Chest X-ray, PA view. Patient: 34 years old, sex F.
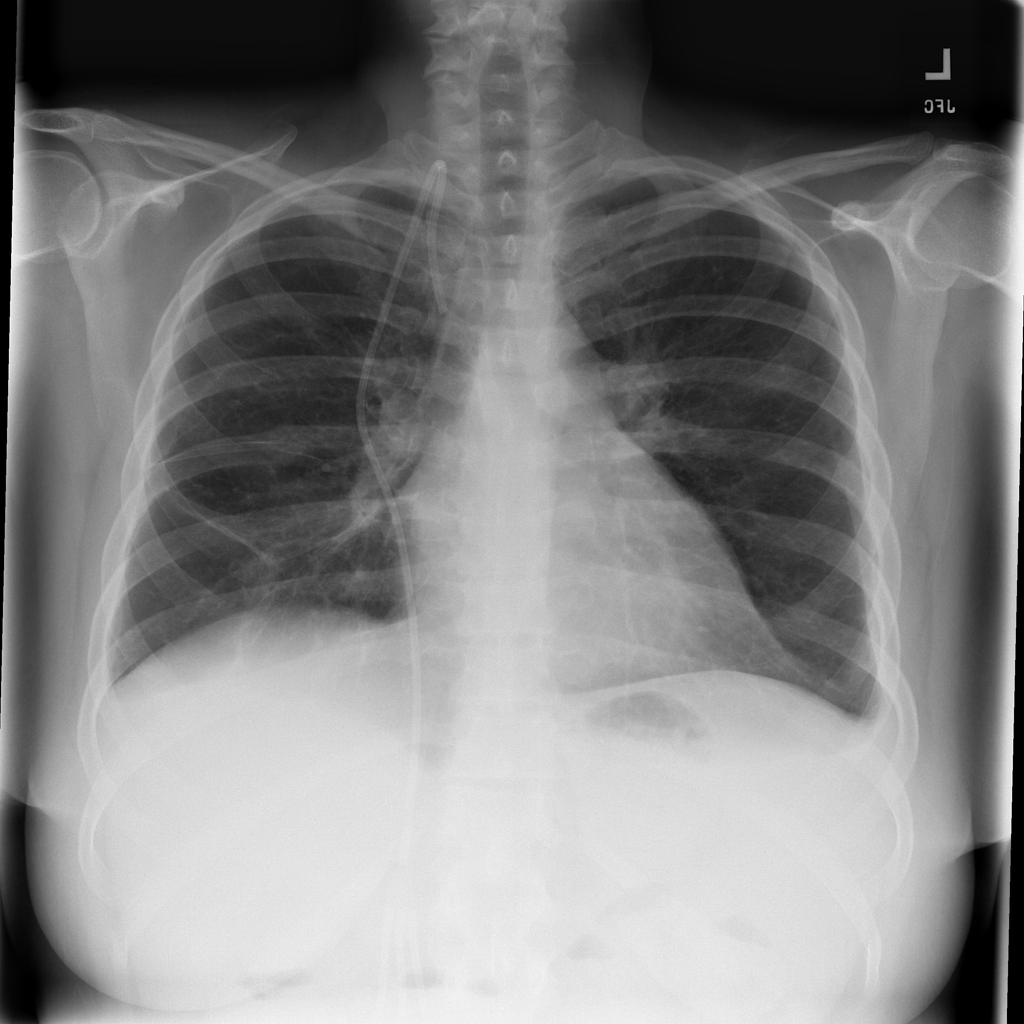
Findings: Edema, Infiltration